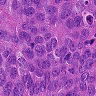
Metastatic tissue present: yes